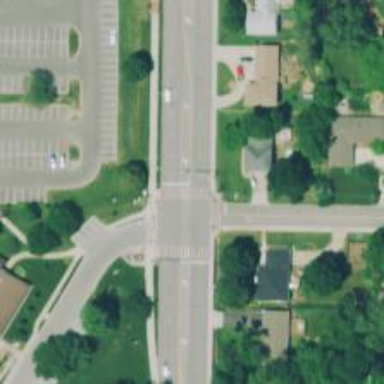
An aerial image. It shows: Solid crossing edge road marking.